The image is a wavelet scalogram (time versus scale/frequency) of a rolling-element bearing's vibration signal. Classify the bearing condition as one of: normal, inner_race, outer_race, ball.
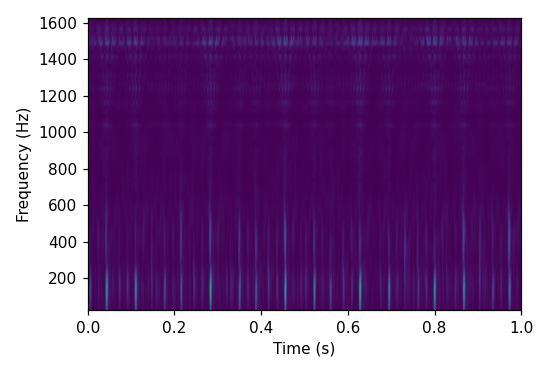
Answer: outer_race